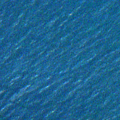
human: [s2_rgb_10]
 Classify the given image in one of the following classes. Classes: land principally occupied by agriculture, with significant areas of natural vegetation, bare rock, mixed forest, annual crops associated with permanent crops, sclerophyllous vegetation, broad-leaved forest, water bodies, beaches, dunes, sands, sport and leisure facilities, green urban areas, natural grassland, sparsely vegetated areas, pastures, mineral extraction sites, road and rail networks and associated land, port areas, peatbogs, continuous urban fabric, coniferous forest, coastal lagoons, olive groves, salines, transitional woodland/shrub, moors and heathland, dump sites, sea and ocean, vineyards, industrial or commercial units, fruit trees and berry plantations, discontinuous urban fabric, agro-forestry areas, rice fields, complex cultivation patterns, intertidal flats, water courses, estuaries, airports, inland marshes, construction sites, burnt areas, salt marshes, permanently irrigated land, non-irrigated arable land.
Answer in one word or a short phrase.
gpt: sea and ocean